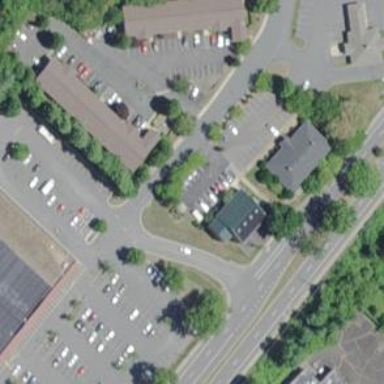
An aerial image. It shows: Parking space.